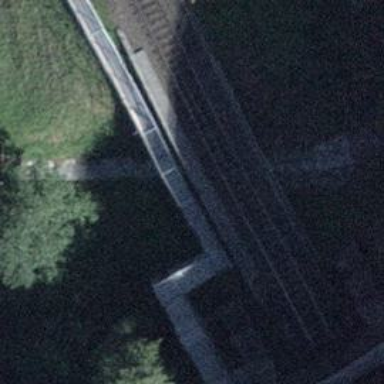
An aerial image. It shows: Railway with electrified contact lines. There are two tracks.